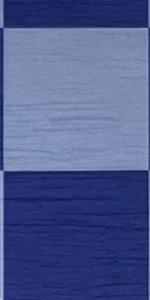
Label: Empty